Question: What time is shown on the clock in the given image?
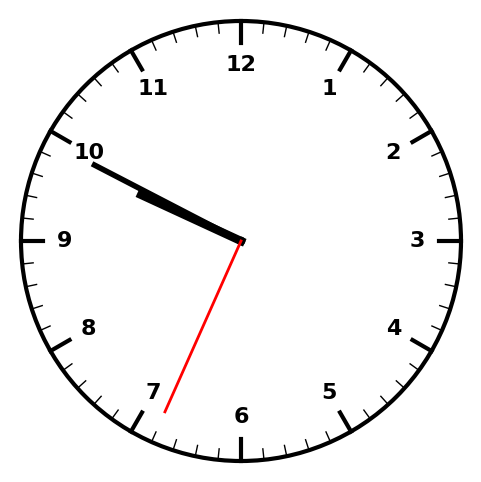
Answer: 09:49:34